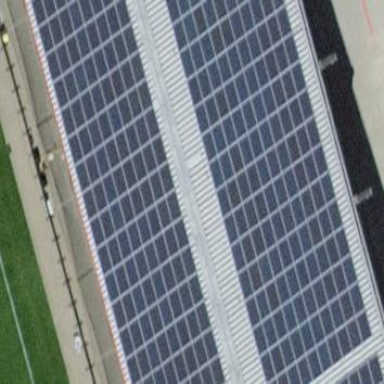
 consisting of solar photovoltaic panels."